Question: I want to define speed aka velocity for ALL my agents in a parameter walkingSpeed inside main.
How do I access it from the "Initial velocity" settings inside the agent?
The <URL>.walkingSpeed" is not working :(
'''
SetUp:
Main----------------------Patient
(has walkingSpeed) |-Nurse
|-Internist
|-Surgeon
'''

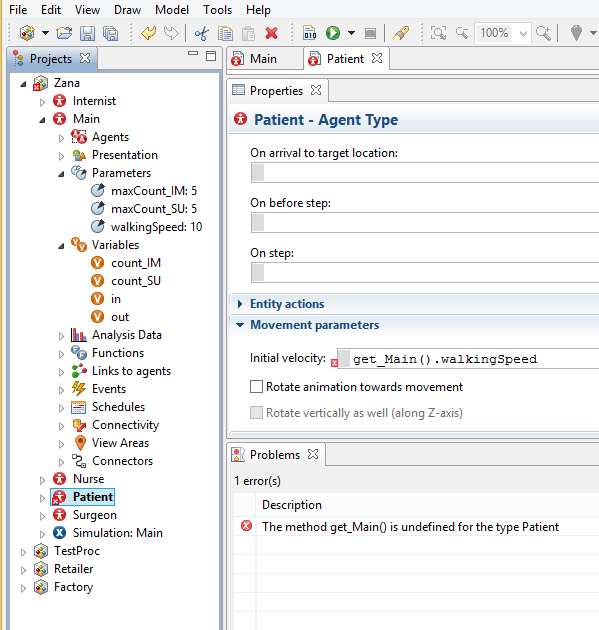
Answer: Say you have instances of the Agent Patient inside your Main. To access a parameter speed defined for Main, you would have to call: get_Main().speed
If you want to access other parameters of Agents inside Main from within Patien, you call: get_Main().otherAgent.get(i).otherParameter
If you want to access parameters of Agents inside Patient from within Patient, you can simply call: otherAgent.get(i).otherParameter, however it is recommended to go through the Main here anyway.